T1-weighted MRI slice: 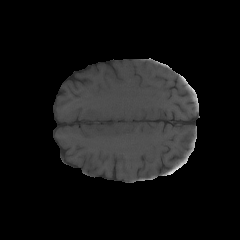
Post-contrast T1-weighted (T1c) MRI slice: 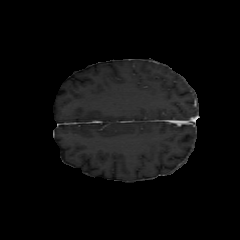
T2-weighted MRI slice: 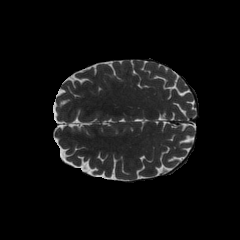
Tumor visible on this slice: no